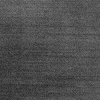
Atmospheric dust classification: dusty